Question: I want to write a text on a circle. The intersection area of the text and circle must be a different color.
At first I thought to use area class, but I couldn't figure out how to convert a text to an area.
I still have no idea how to convert a text to a shape or something.
Here is the example picture:

'''
void paintComponent(Graphics g){
Ellipse2D myEllipse = new Ellipse2D.Double(20,20,100,100);
//i have no idea how to create a text as a shape.
//if i was able to create a text as a shape,i would name it "myText"
a1.add(new Area(myEllipse));
a2.add(new Area(myText));
g2.setColor(Color.red);
g2.fill(myEllipse);
g2.setColor(Color.CYAN);
g2.fill(myText);
a1.intersect(a2);
g2.setColor(Color.BLACK);
g2.fill(a1);
}
'''
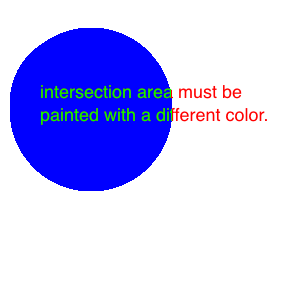
Answer: It's fairly straightforward to draw a circle and draw text. Thanks to <URL> for the Graphics2D method to change the color of the text in the circle.

Here's the code.
'''
package com.ggl.testing;
import java.awt.Color;
import java.awt.Dimension;
import java.awt.Graphics;
import java.awt.Graphics2D;
import java.awt.geom.Ellipse2D;
import javax.swing.JFrame;
import javax.swing.JPanel;
import javax.swing.SwingUtilities;
public class SimplePainting implements Runnable {
@Override
public void run() {
JFrame frame = new JFrame("Simple Painting");
frame.setDefaultCloseOperation(JFrame.EXIT_ON_CLOSE);
PaintPanel paintPanel = new PaintPanel();
frame.add(paintPanel);
frame.setLocationByPlatform(true);
frame.pack();
frame.setVisible(true);
}
public static void main(String[] args) {
SwingUtilities.invokeLater(new SimplePainting());
}
class PaintPanel extends JPanel {
private static final long serialVersionUID =
-5950526117015270963L;
private Ellipse2D myEllipse =
new Ellipse2D.Double(20, 20, 100, 100);
private String myText = "Testing, one, two, three";
public PaintPanel() {
this.setPreferredSize(new Dimension(400, 200));
}
@Override
protected void paintComponent(Graphics g) {
super.paintComponent(g);
Graphics2D g2d = (Graphics2D) g;
g2d.setXORMode(Color.WHITE);
g2d.setColor(Color.RED);
g2d.fill(myEllipse);
g2d.setColor(Color.CYAN);
g2d.drawString(myText, 70, 70);
}
}
}
'''